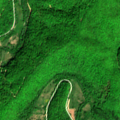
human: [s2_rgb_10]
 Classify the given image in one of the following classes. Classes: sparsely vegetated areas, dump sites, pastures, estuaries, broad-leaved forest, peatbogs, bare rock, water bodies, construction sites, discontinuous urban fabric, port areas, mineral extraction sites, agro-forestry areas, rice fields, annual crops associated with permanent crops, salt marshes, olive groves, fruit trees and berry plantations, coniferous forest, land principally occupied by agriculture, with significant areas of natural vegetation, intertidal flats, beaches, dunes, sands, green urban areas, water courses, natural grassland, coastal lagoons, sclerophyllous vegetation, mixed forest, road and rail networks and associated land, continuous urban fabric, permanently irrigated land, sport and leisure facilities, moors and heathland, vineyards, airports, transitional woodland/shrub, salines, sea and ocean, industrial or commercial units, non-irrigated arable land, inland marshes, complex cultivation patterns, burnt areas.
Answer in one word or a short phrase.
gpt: complex cultivation patterns, broad-leaved forest